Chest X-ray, PA view. Patient: 66 years old, sex M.
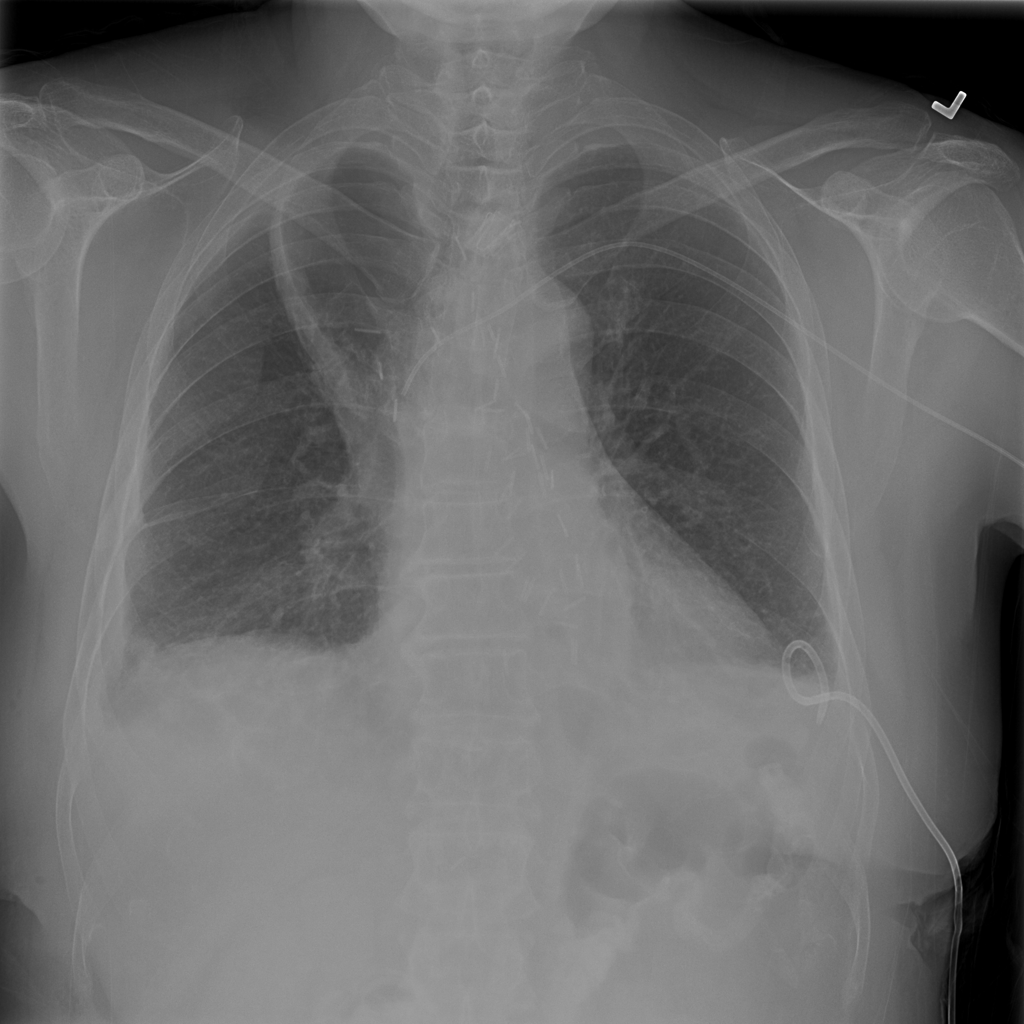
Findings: No Finding